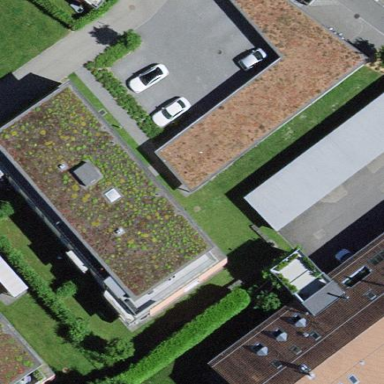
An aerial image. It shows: View of roof of building.